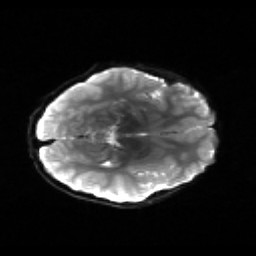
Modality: sbref
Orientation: axial
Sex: male
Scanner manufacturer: siemens
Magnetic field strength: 3 T
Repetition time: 5 s
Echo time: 0.071 s